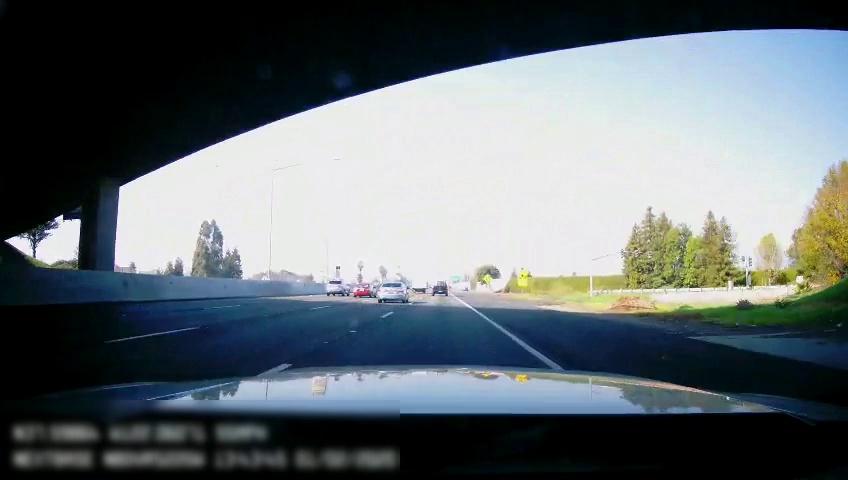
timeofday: Day
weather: Sunny
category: Drivable Space
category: Vehicles | Car
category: Vehicles | Car
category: Vehicles | Truck
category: Vehicles | Truck
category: Vehicles | SUV
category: Lanes | Alternate Lane
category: Lanes | Current Lane
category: Lanes | Current Lane
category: Lanes | Alternate Lane
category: Lanes | Alternate Lane
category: Traffic | Signs